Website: walmart
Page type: customer-info-address
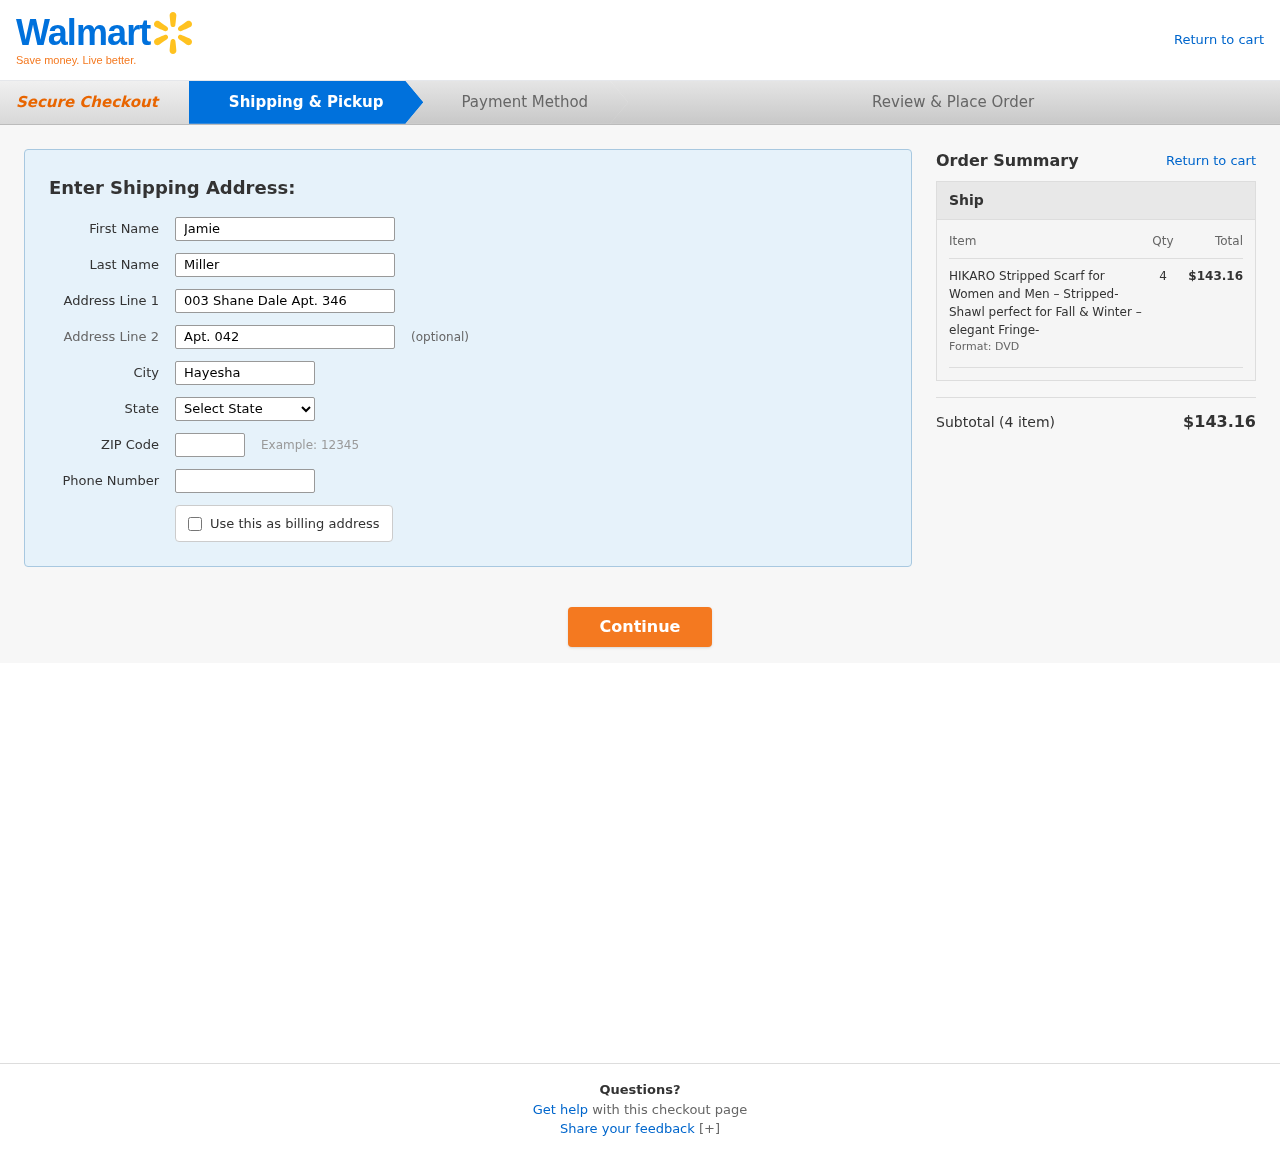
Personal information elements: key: PII_CITY
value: Hayeshaven
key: PII_FIRSTNAME
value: Jamie
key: PII_LASTNAME
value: Miller
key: PII_PHONE
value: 6836253719
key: PII_POSTCODE
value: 38059
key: PII_STATE
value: Virginia
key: PII_STREET
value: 003 Shane Dale Apt. 346
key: PII_STREET2
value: Apt. 042
Product elements: key: PRODUCT1_NAME
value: HIKARO Stripped Scarf for Women and Men – Stripped-Shawl perfect for Fall & Winter – elegant Fringe-
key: PRODUCT1_QUANTITY
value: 4
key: PRODUCT1_LINE_TOTAL
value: $143.16
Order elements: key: ORDER_NUM_ITEMS
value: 4
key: ORDER_SUBTOTAL
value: $143.16